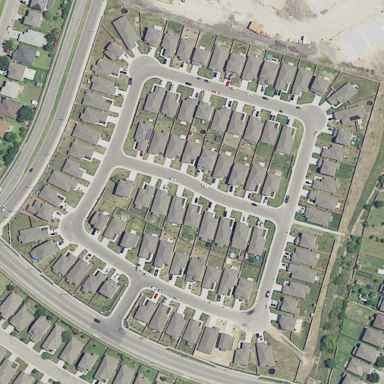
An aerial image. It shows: Single-family residential area in neighborhood setting.